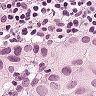
Metastatic tissue present: yes